Field crop: maize
Growth stage: 2
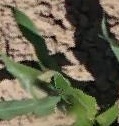
Species: maize